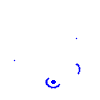
Particle: kaon